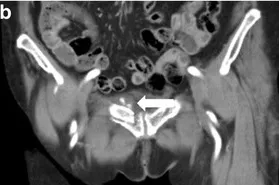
B; Enhanced CT revealed contrast material extravasation above the pubic bone fractures on arterial phase (arrow).
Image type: radiology (ct)